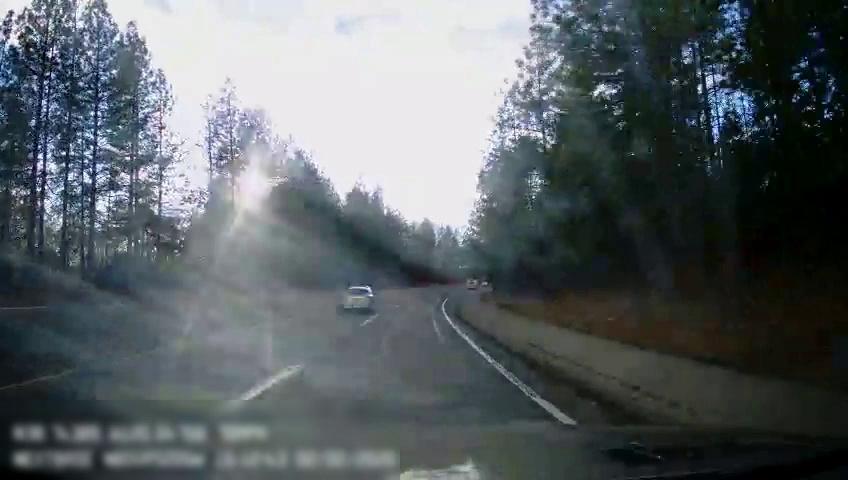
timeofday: Day
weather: Sunny
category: Drivable Space
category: Vehicles | Van
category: Vehicles | Car
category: Lanes | Alternate Lane
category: Lanes | Current Lane
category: Lanes | Alternate Lane